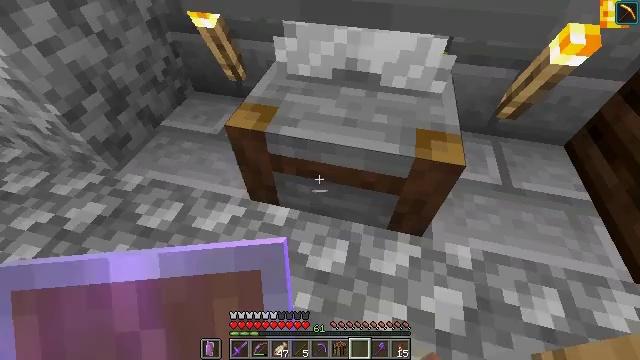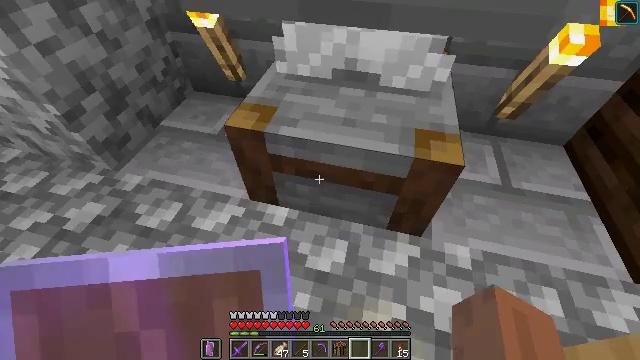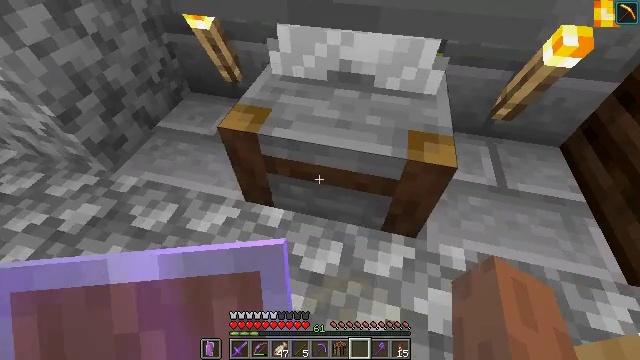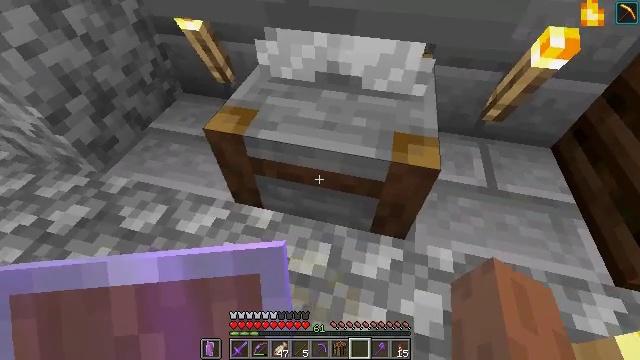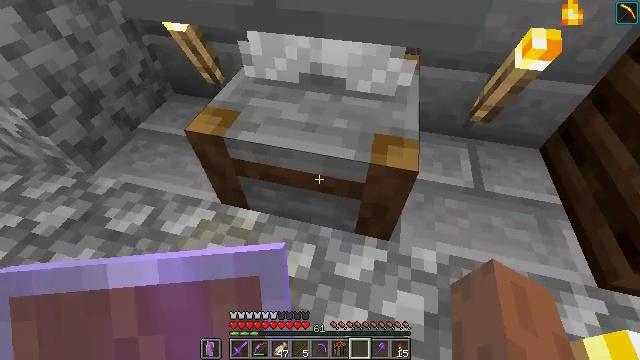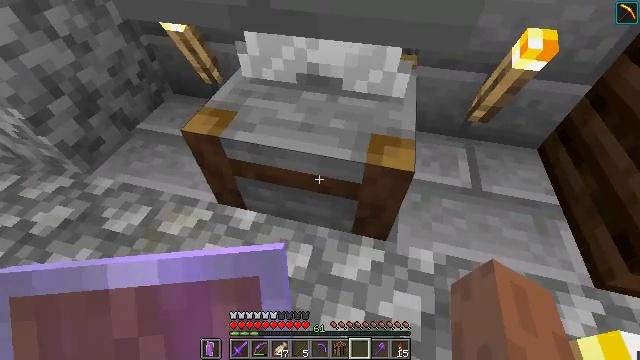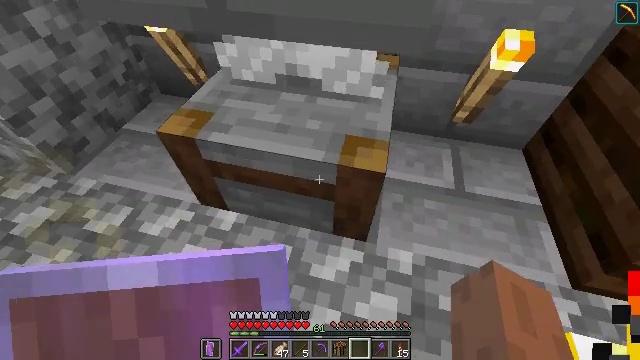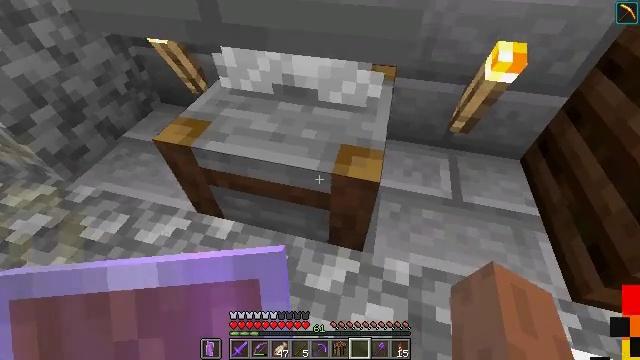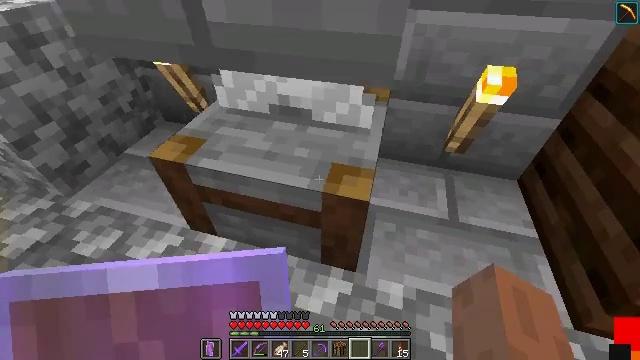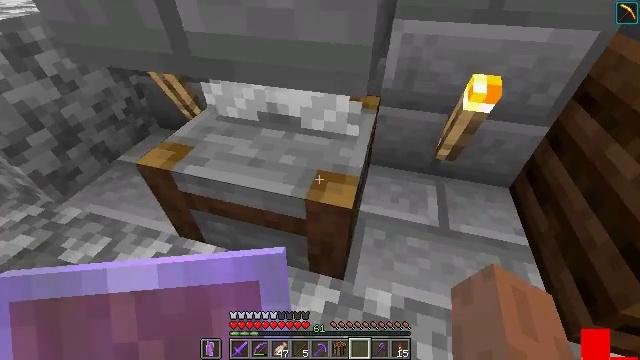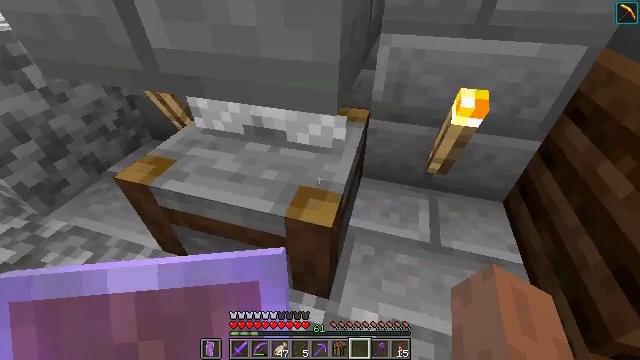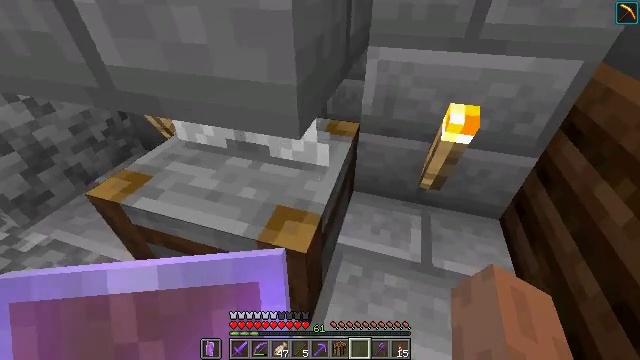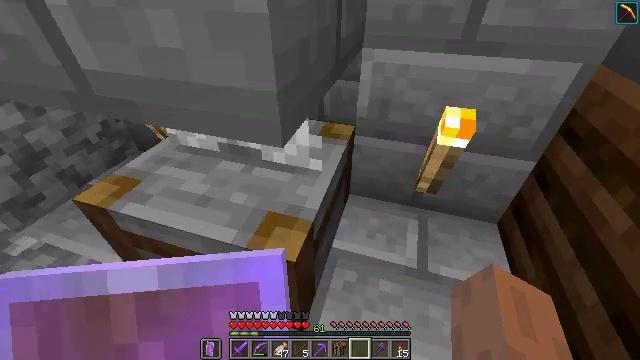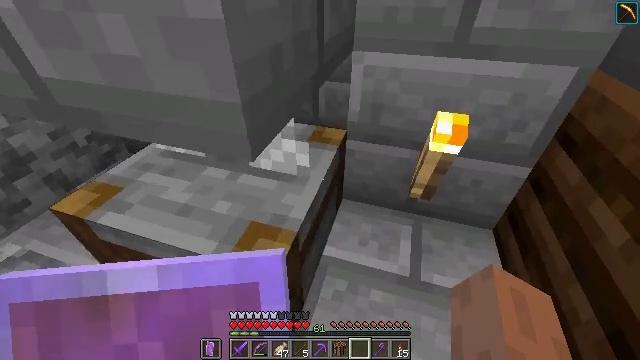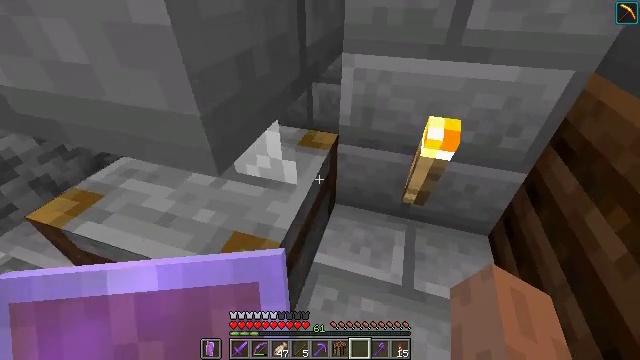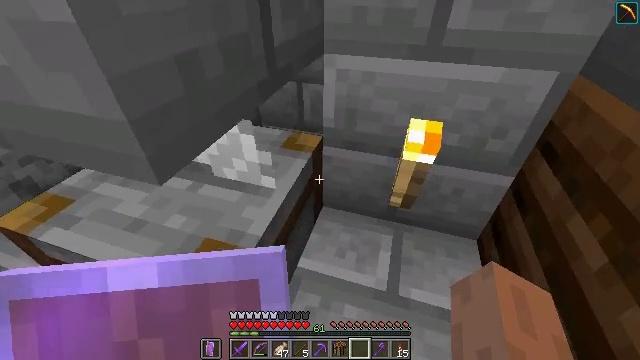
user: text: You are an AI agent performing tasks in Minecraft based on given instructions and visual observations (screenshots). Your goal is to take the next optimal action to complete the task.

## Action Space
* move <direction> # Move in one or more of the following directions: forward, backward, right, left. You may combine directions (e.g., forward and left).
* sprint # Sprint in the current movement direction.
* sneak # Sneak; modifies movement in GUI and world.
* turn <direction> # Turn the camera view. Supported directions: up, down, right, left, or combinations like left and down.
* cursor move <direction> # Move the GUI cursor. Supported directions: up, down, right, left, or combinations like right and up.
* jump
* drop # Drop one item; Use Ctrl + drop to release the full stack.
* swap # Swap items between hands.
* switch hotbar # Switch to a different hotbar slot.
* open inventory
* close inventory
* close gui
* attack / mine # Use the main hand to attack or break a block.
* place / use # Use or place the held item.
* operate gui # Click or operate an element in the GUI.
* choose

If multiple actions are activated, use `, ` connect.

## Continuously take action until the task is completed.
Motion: motion action
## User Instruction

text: Mine stone bricks from a structure.
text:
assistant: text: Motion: move right, sneak
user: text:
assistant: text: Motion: move right, sneak
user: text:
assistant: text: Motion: move right, sneak
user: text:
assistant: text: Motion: move right, sneak
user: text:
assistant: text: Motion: move right, sneak
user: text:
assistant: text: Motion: move right, sneak
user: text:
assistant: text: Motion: move right, sneak, turn up
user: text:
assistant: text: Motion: move right, sneak, turn left and up
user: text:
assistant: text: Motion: move forward and move right, sneak, turn up
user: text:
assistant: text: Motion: move forward and move right, sneak, turn up
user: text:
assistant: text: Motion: move forward and move right, sneak, turn up
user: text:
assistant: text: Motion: move forward and move right, sneak
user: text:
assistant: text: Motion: move forward and move right, sneak
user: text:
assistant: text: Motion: move forward and move right, sneak
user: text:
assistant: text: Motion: move forward and move right, sneak
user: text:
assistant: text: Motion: move forward and move right, sneak
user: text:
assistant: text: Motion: move right, sneak
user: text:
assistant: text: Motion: move right, sneak, turn left
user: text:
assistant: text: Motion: move right, sneak, turn left
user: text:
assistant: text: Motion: sneak, turn left
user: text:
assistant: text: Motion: sneak, turn left
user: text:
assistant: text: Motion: sneak, turn left
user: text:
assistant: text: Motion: sneak, turn left
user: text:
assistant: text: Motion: sneak
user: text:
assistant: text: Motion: sneak
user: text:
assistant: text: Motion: sneak
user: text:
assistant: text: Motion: sneak
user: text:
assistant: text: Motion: sneak, turn right and up
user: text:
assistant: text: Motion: sneak, turn right and up
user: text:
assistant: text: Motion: turn up